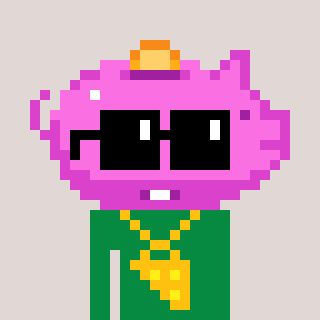
a pixel art character with square black sunglasses, a piggybank-shaped head and a green-colored body on a warm background